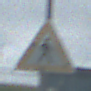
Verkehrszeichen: FussgaengerLinks
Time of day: Midday
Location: Outdoor (Suburban)
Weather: Overcast
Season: NotSpecified
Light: Natural